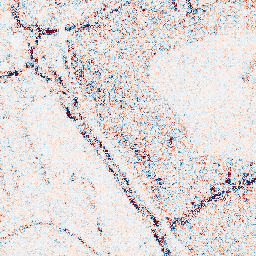
Category: wavelet
Decomposition family: wavelet_biorthogonal
Decomposition parameters: wavelet: bior3.5
level: 1
Upsampling method: nearest
Upsampling parameters: scale: 8
Upsampling scale: 8